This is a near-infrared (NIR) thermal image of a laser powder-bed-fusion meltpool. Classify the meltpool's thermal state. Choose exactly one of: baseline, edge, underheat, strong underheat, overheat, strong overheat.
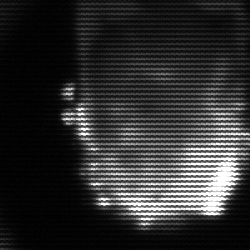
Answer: baseline